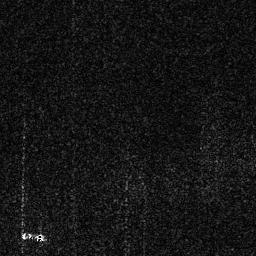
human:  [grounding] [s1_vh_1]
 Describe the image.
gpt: In the satellite image, there is  <ref>1 small ship </ref> <box>[[8, 89, 17, 94, 0]]</box> located at bottom left.